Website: ulta-beauty
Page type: address-validator
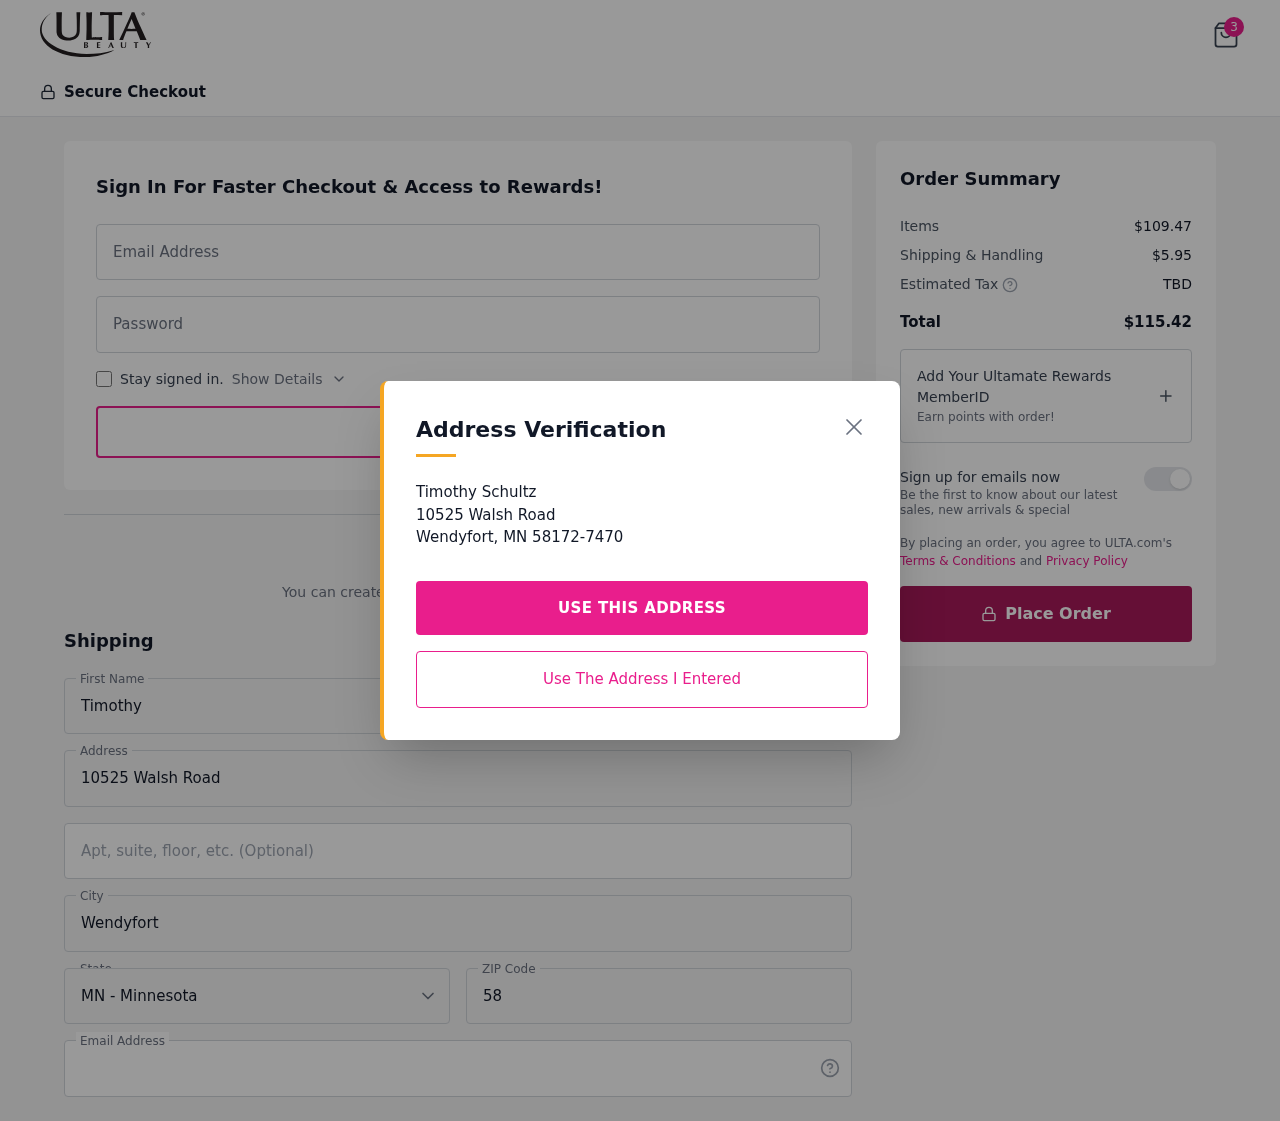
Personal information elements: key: PII_CITY
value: Wendyfort
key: PII_EMAIL
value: timothy.schultz@yahoo.com
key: PII_FIRSTNAME
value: Timothy
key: PII_LASTNAME
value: Schultz
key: PII_POSTCODE
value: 58172
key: PII_STATE_ABBR
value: MN
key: PII_STREET
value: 10525 Walsh Road
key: PII_STREET2
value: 10525 Walsh Road
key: PII_FULLNAME2
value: Timothy Schultz
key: PII_CITY2
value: Wendyfort
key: PII_STATE_ABBR2
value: MN
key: PII_POSTCODE_FULL
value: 58172
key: PII_POSTCODE_EXT
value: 7470
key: PII_POSTCODE_NUMERIC
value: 58172
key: PII_POSTCODE_EXT_NUMERIC
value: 7470
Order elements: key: ORDER_NUM_ITEMS
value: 3
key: ORDER_SUBTOTAL
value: $109.47
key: ORDER_SHIPPING_COST
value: $5.95
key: ORDER_TOTAL
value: $115.42